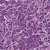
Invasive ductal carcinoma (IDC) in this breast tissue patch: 1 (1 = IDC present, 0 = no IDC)